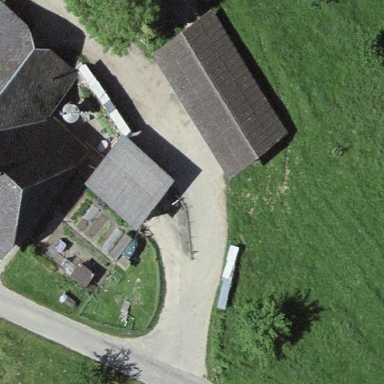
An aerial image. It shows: Shed.